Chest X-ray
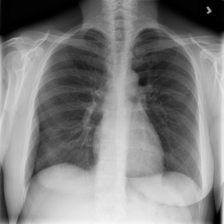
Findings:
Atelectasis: negative
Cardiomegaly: negative
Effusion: negative
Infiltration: negative
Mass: negative
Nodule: negative
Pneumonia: negative
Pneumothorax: negative
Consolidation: negative
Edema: negative
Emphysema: negative
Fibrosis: negative
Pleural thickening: negative
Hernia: negative